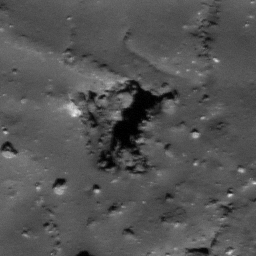
Pit: Tycho 18
Host crater: Tycho
Host type: impact_melt
Lunar coordinates: latitude -43.278, longitude 347.826